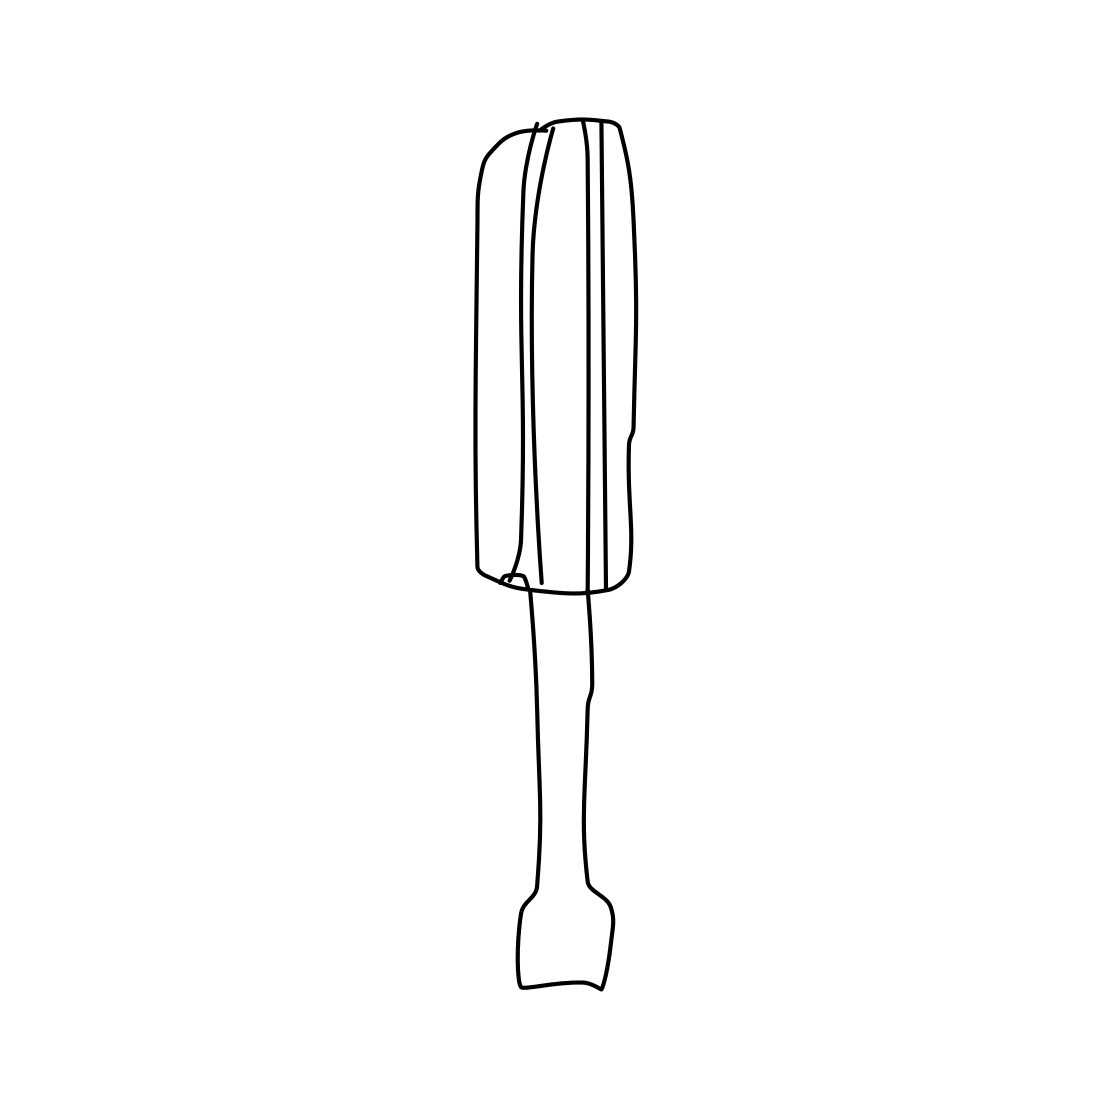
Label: screwdriver